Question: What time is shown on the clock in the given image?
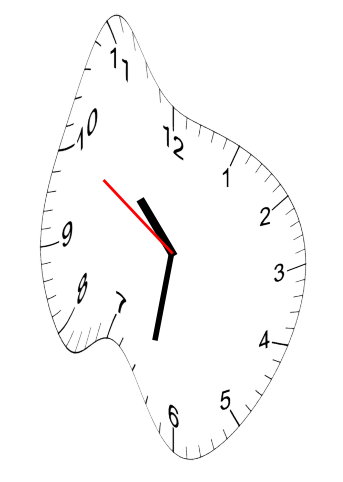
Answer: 10:31:50